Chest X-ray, PA view. Patient: 32 years old, sex M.
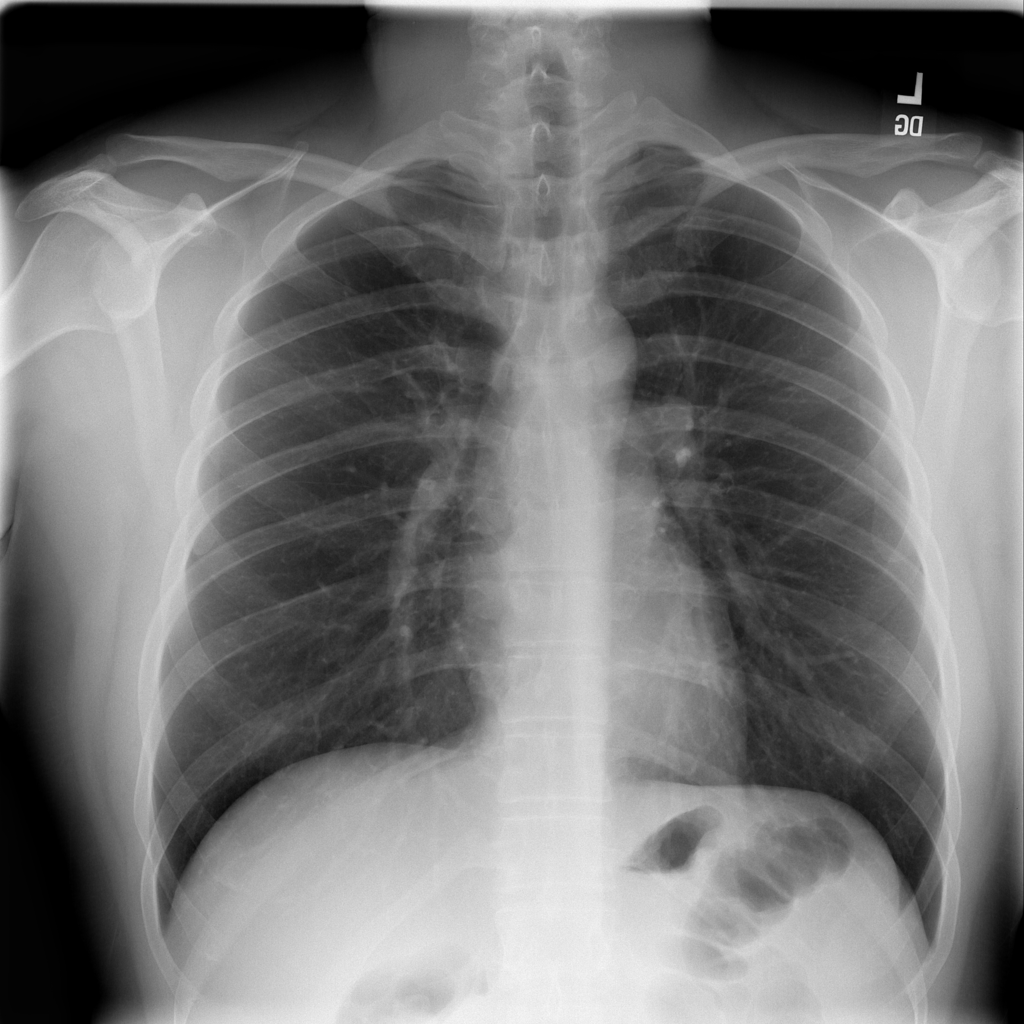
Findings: No Finding